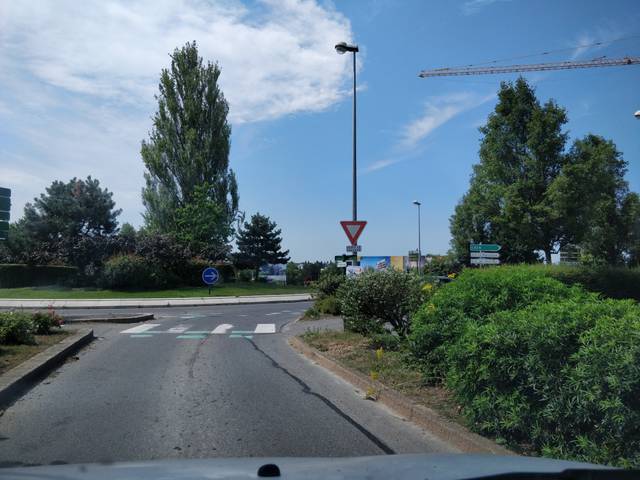
Region: France
Coordinates: 48.114, -1.592